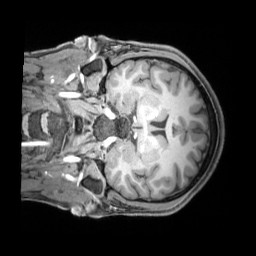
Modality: T1w
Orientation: coronal
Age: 25
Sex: male
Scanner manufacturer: siemens
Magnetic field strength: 3 T
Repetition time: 1.97 s
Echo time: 0.00206 s